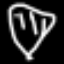
Label: diamond